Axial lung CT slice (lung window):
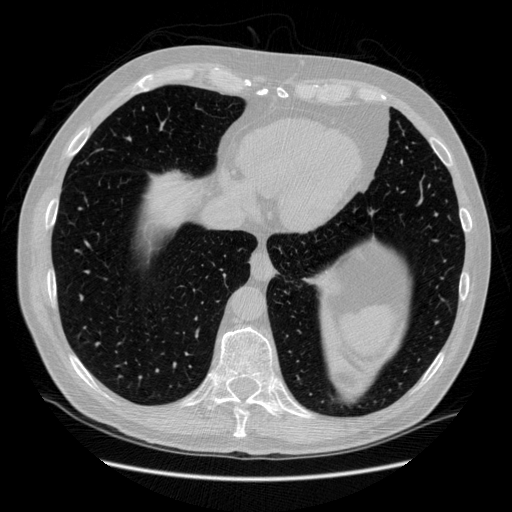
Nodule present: no